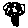
Label: tree